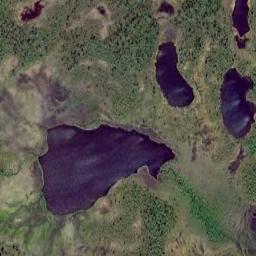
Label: lake